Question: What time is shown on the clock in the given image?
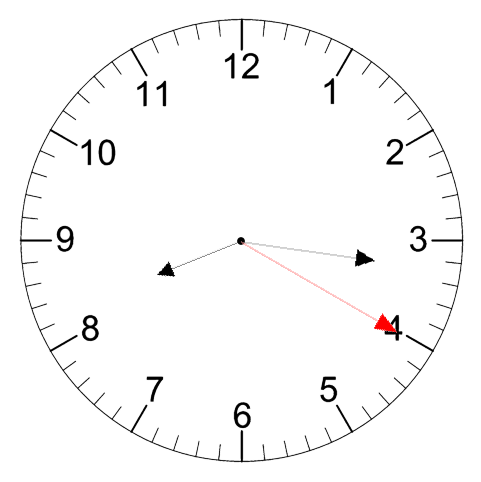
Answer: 08:16:20